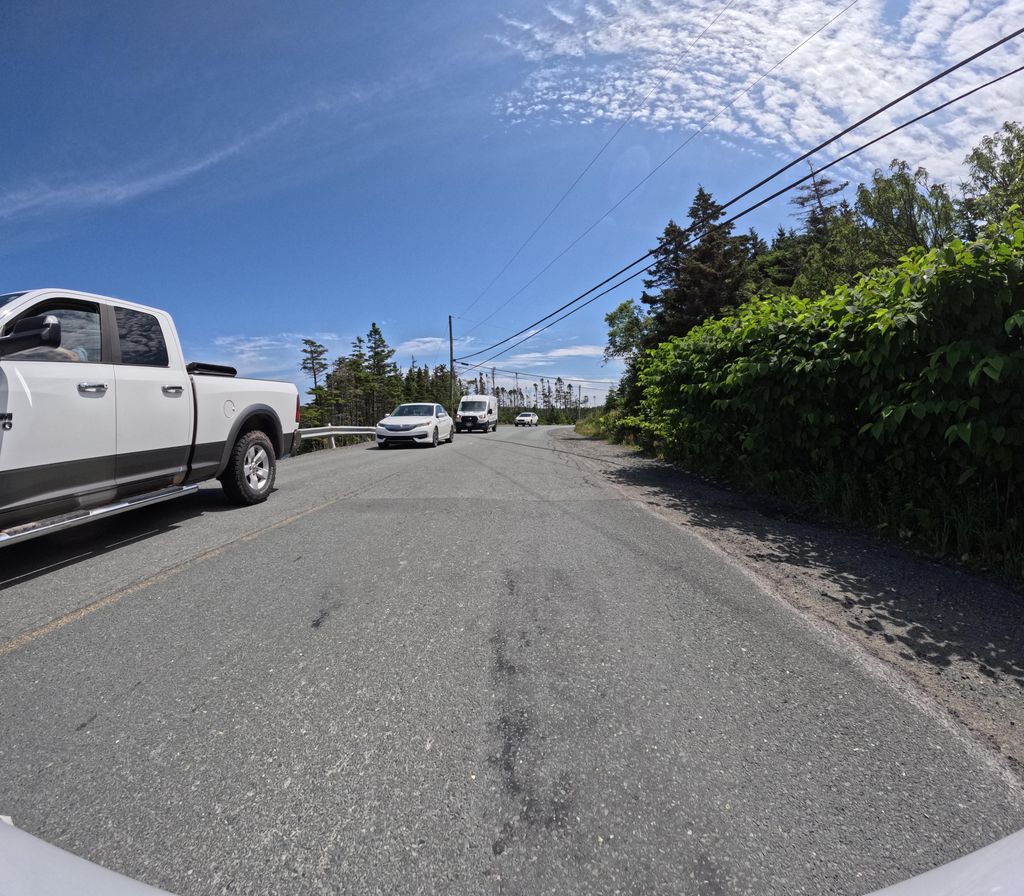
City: st_johns